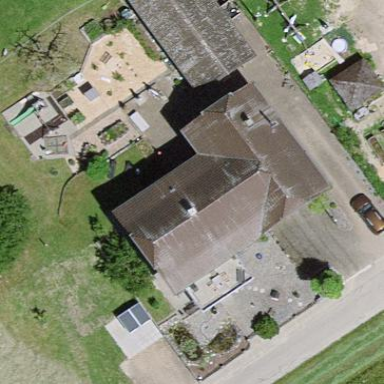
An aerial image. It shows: Farmyard area.